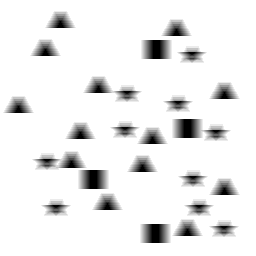
Squares: 4
Triangles: 13
Stars: 10
Total shapes: 27